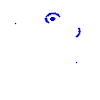
Particle: pion